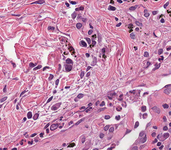
Tumor epithelial tissue: no
Tumor-associated stroma tissue: yes
Normal tissue: no